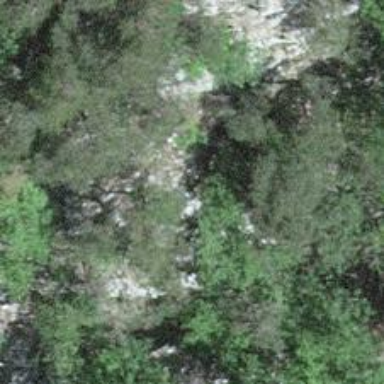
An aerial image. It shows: Cliff in nature.